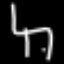
Label: chair